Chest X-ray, PA view. Patient: 53 years old, sex M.
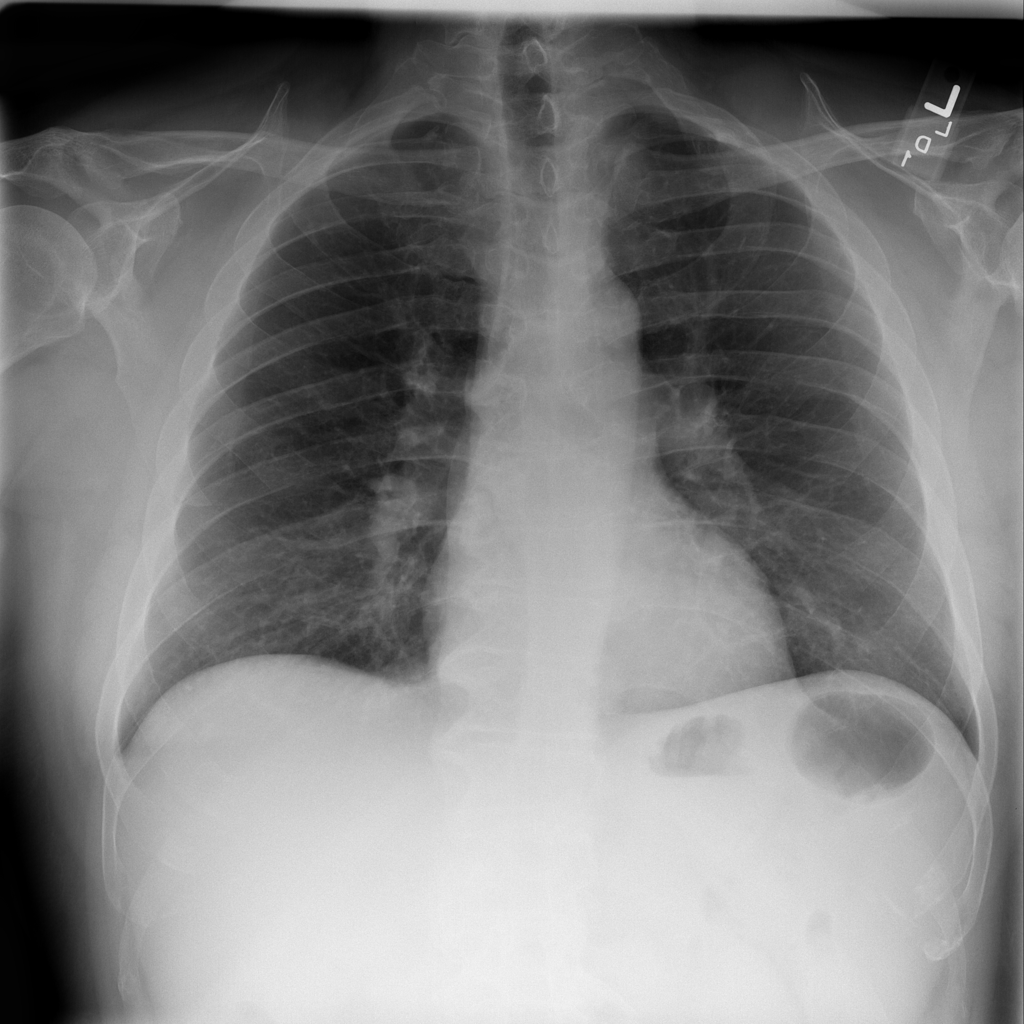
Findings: No Finding